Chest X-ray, AP view. Patient: 24 years old, sex M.
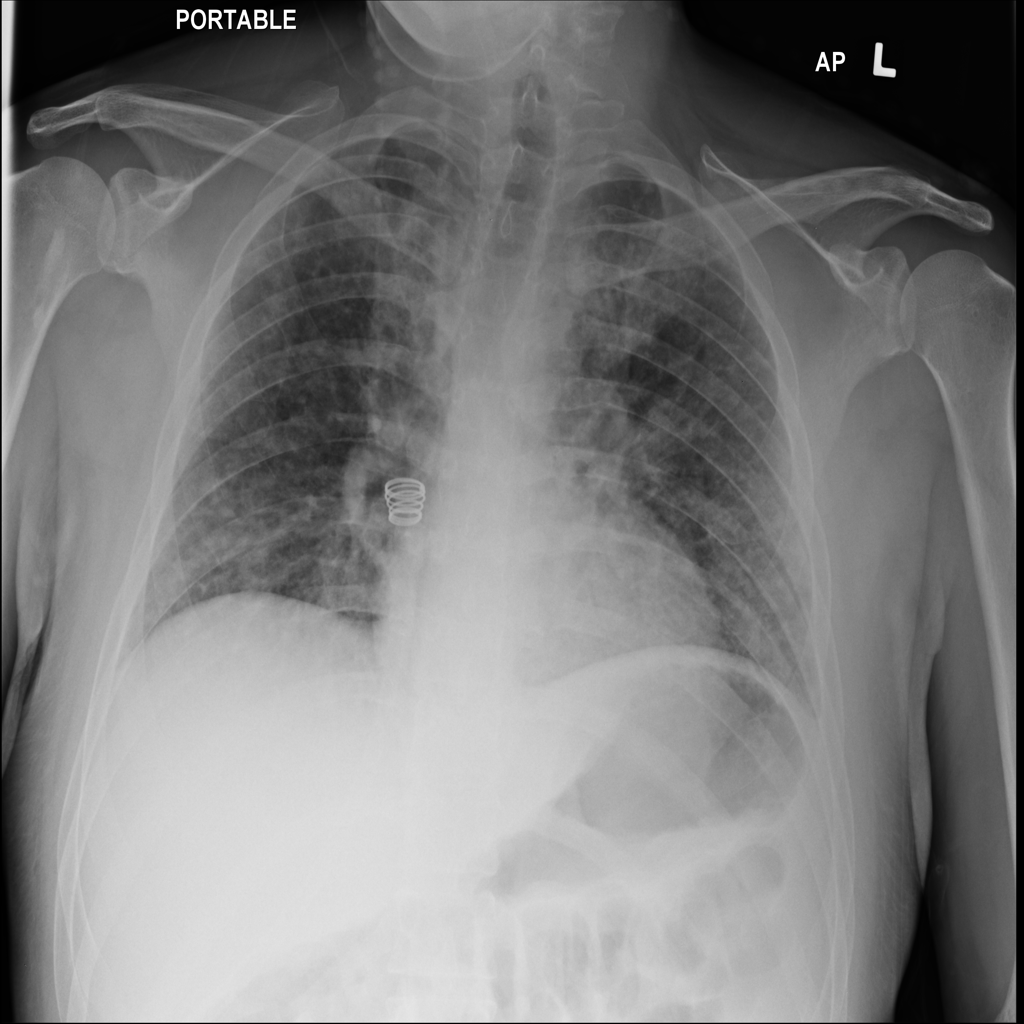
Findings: Infiltration, Nodule